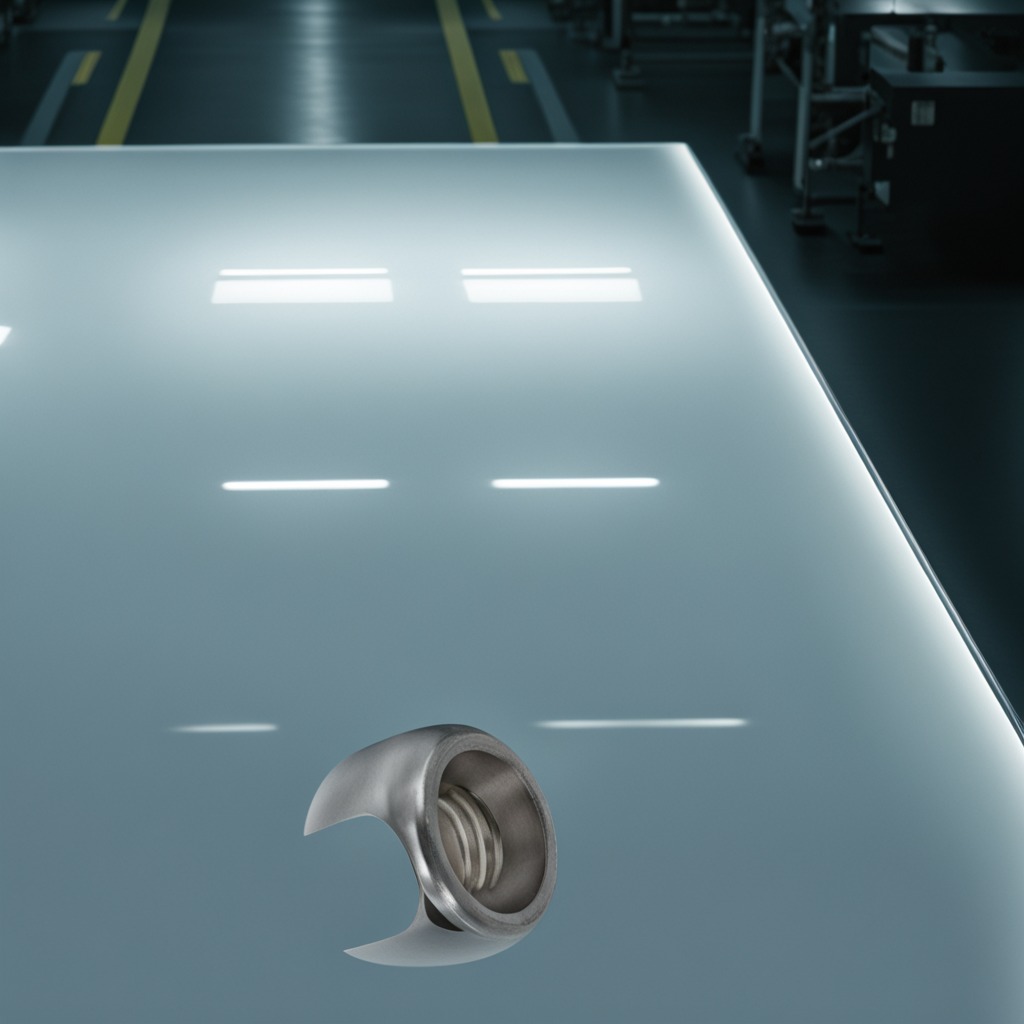
A metal nut is lying on a high-gloss table in a ship maintenance bay industrial lighting.